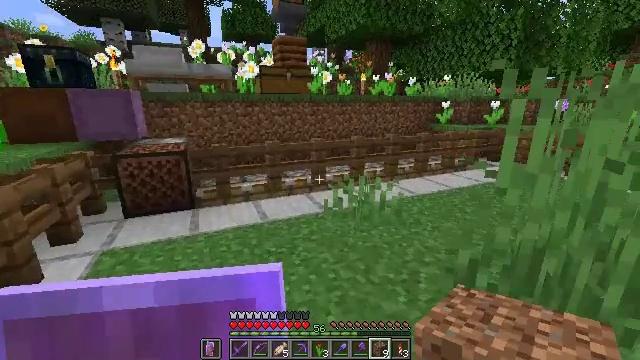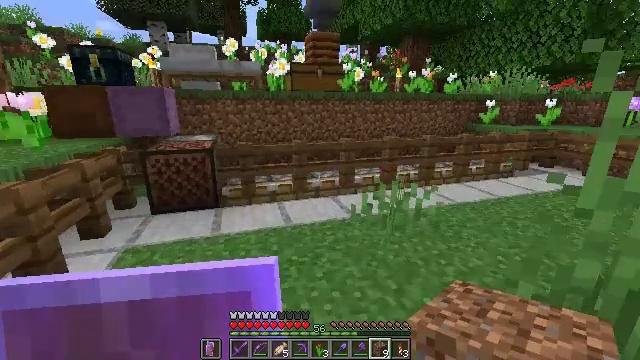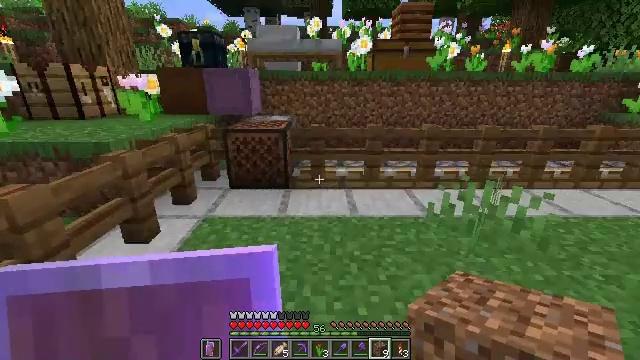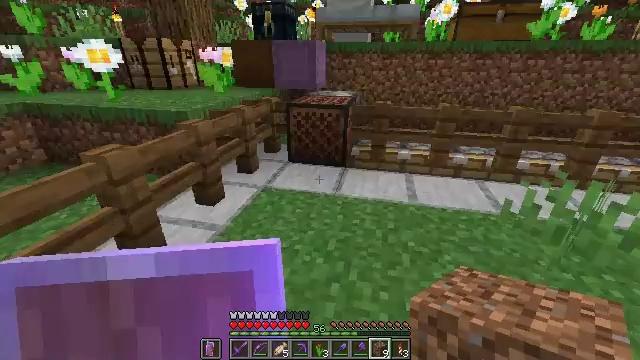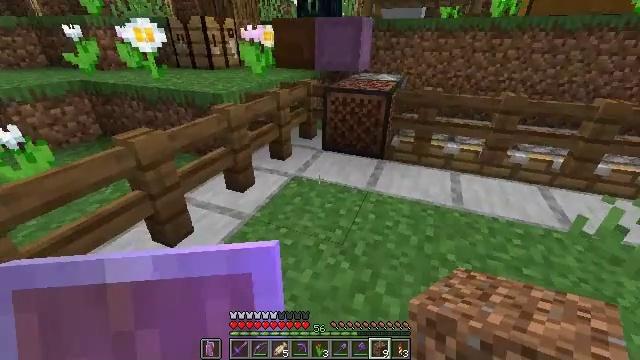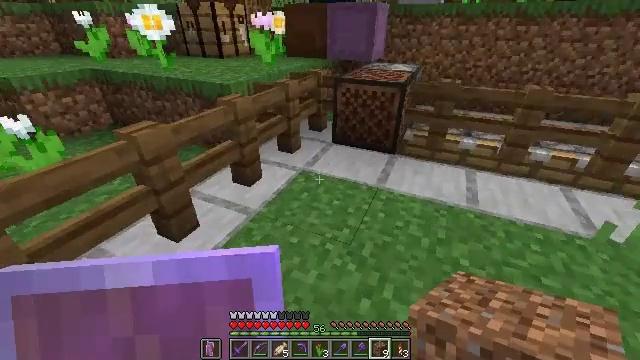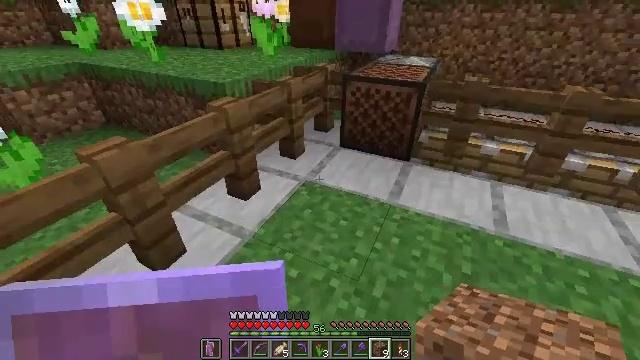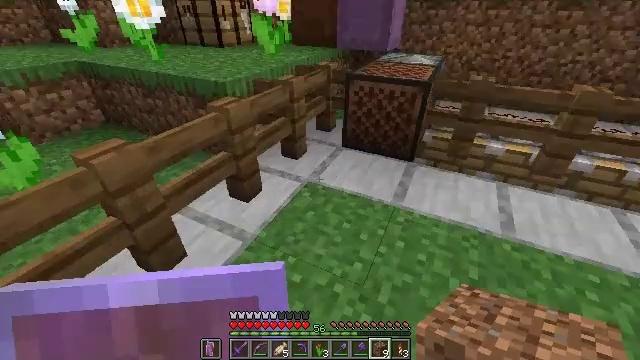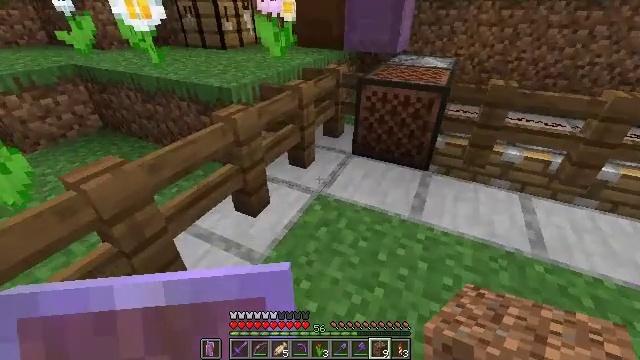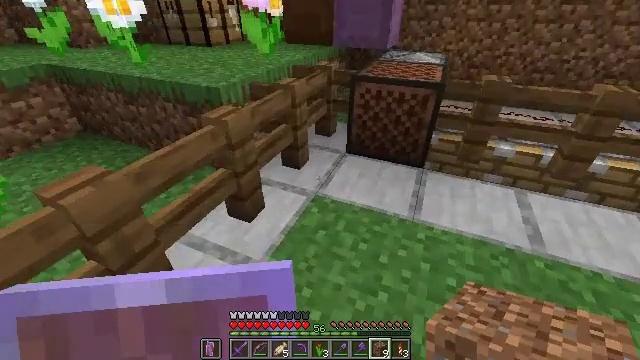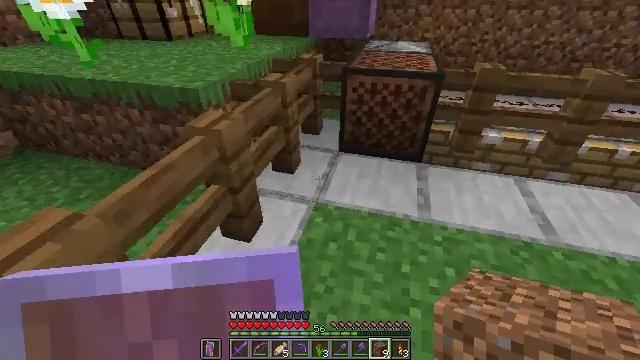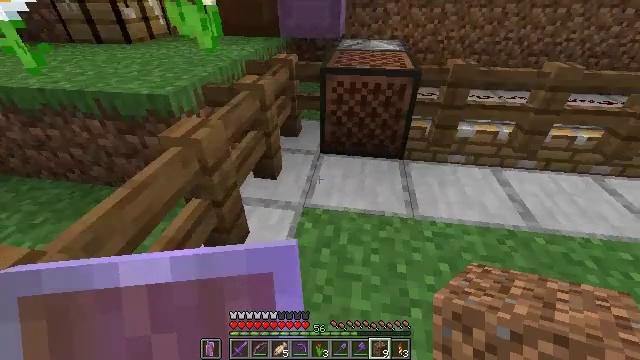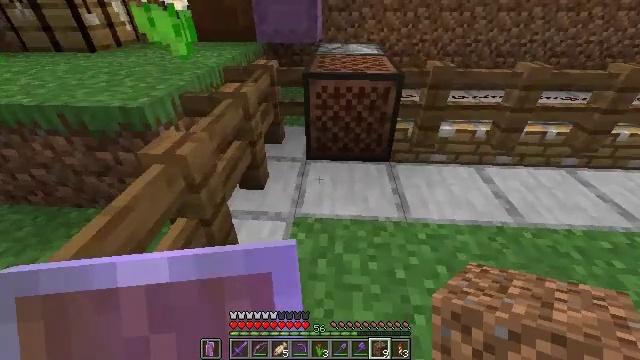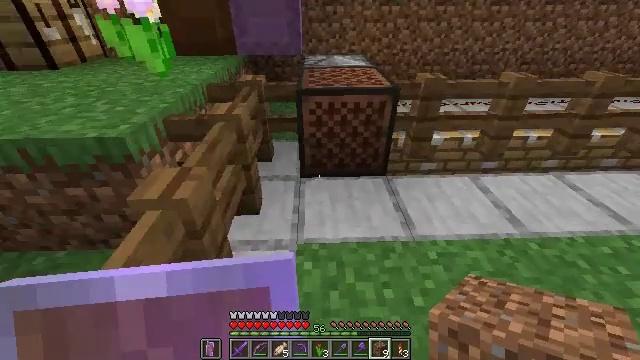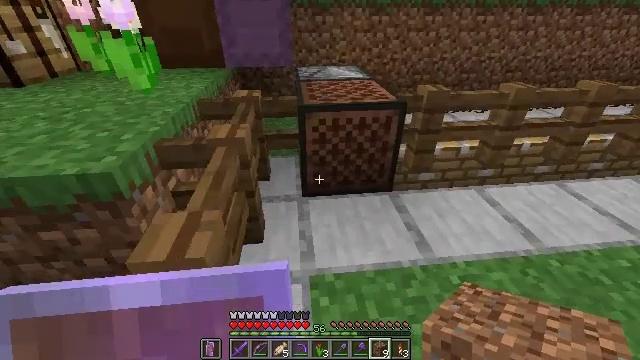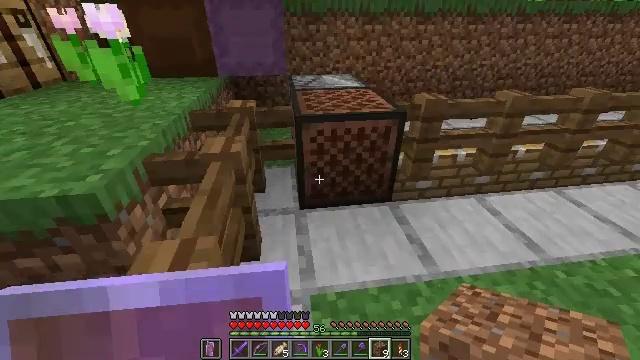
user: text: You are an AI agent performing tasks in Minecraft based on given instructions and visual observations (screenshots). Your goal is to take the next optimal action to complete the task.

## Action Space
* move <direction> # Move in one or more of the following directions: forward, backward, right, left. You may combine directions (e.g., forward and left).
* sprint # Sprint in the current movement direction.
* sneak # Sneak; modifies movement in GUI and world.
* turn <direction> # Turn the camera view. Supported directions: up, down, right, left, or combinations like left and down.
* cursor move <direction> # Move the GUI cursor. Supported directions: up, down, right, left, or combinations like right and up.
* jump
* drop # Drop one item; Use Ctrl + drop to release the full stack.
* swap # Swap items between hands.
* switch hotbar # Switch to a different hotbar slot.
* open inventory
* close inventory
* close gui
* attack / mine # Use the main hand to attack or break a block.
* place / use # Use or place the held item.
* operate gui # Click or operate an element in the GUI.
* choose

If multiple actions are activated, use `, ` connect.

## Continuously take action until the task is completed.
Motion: motion action
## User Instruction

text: Gather smooth stone from the ground.
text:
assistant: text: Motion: move forward, turn left
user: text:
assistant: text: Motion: move forward, turn left and down
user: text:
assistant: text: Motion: move forward, turn left and down
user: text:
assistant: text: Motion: move forward, turn left and down
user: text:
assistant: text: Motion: move forward, turn left and down
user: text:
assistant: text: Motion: move forward, turn left and down
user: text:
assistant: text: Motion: move forward and move left
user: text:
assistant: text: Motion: move forward and move left
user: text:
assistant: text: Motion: move forward and move left, turn right
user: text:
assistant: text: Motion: move forward and move left, turn right and down
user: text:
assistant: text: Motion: move forward and move left, turn right
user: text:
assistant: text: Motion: move forward and move left, turn right
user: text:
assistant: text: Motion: move forward and move left, turn right and up
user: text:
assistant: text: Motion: move forward and move left, turn right and up
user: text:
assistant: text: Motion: move forward and move left, turn right and up
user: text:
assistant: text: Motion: move left
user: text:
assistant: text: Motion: turn up
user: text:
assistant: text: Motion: turn up
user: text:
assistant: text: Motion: no_op
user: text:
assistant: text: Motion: no_op
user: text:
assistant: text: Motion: no_op
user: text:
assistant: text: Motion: use / place
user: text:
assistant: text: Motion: use / place
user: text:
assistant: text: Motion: use / place
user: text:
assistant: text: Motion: no_op
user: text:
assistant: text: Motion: no_op
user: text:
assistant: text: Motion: no_op
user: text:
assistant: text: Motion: no_op
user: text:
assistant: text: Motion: no_op
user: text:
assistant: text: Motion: no_op